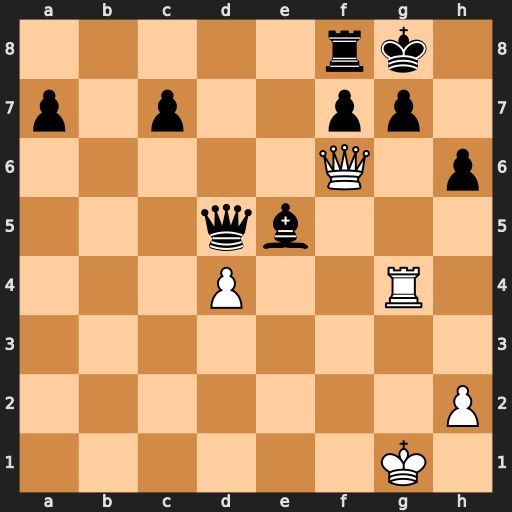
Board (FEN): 5rk1/p1p2pp1/5Q1p/3qb3/3P2R1/8/7P/6K1
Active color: w
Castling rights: -
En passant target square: -
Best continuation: Rxg7+ Kh8 Qxh6#